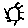
Label: sun